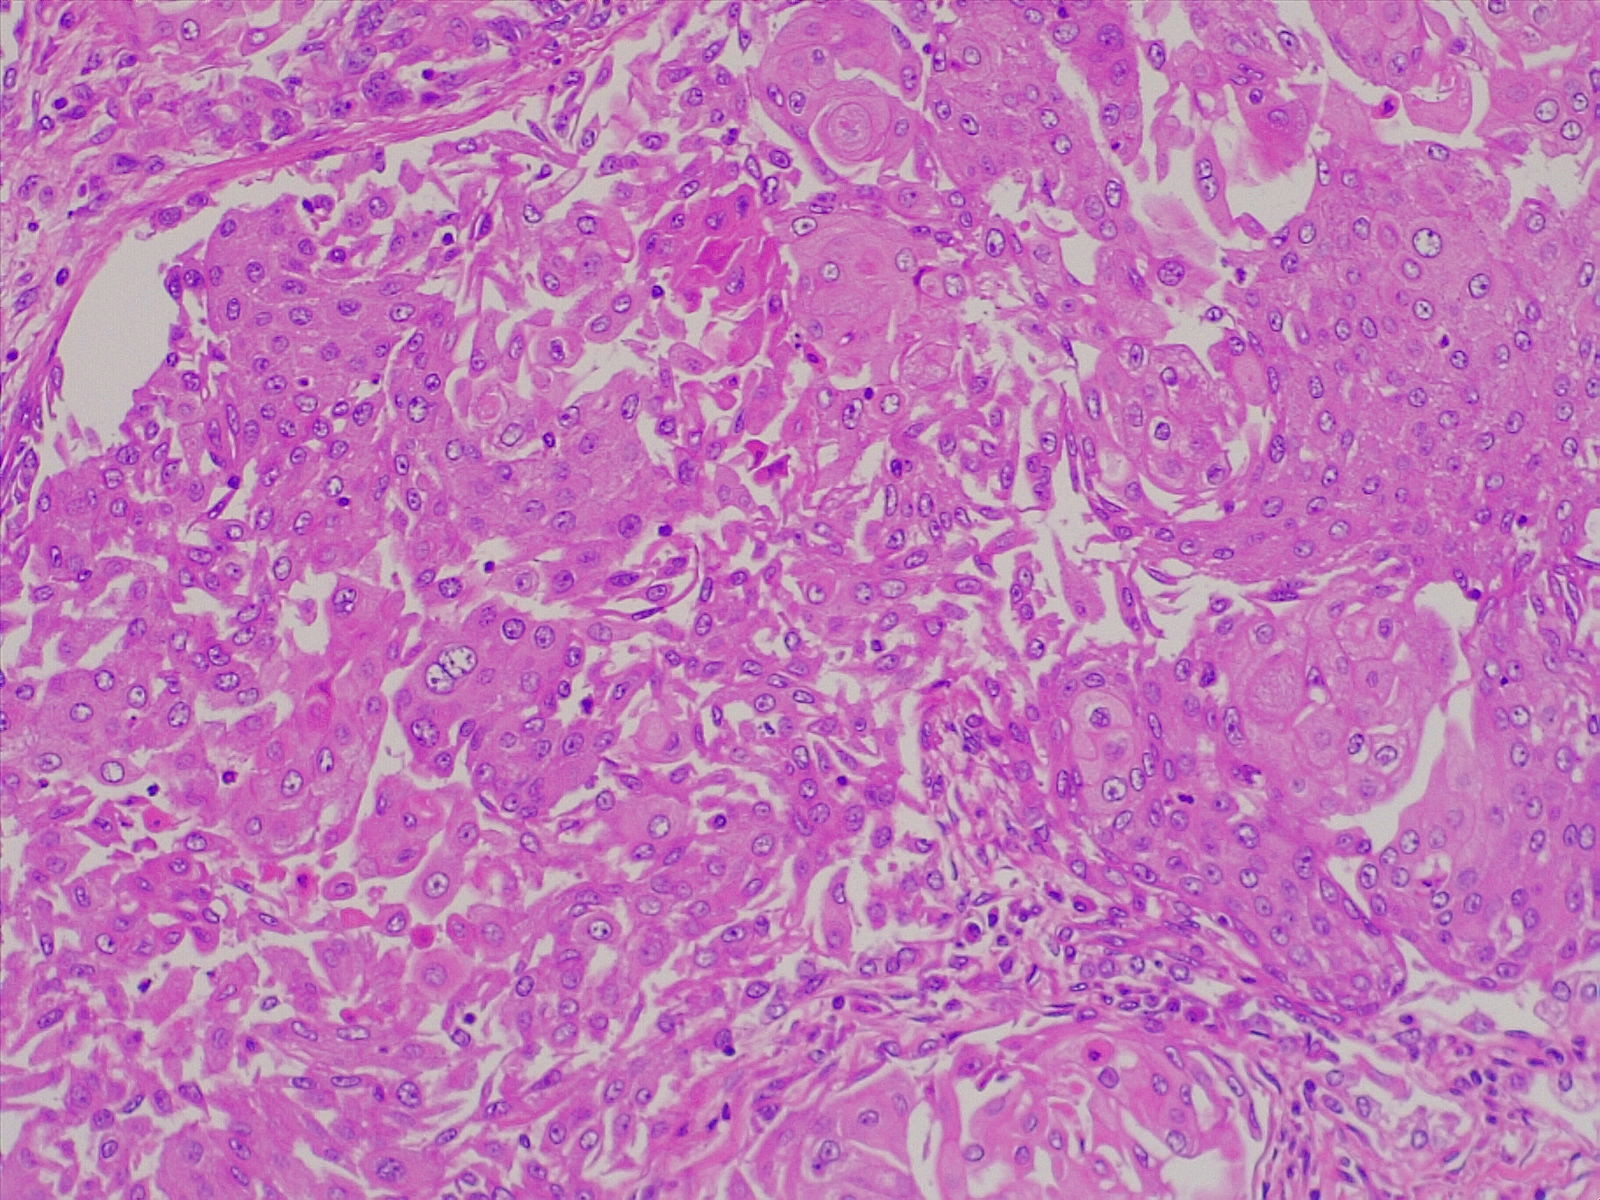
Label: lung squamous cell carcinoma, well differentiated